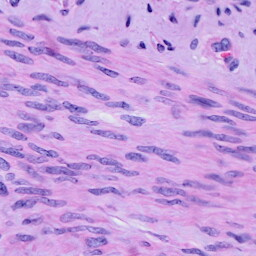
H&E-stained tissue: Cervix